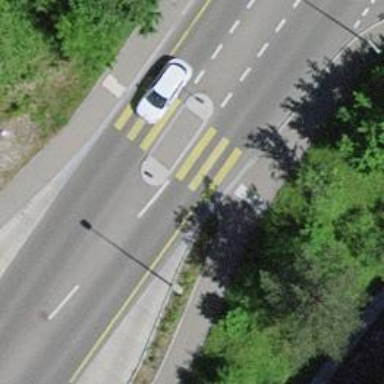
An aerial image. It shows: Uncontrolled zebra crossing on the road.